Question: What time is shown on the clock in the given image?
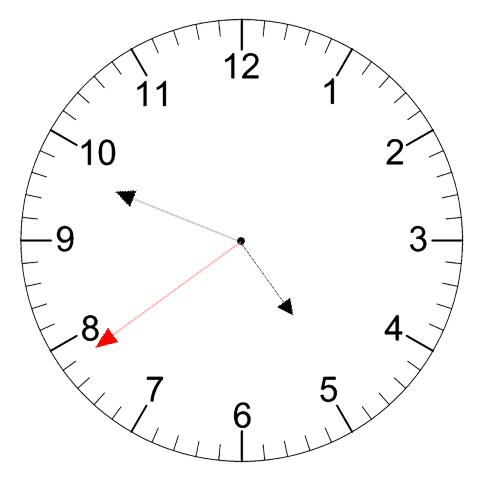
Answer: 04:48:39